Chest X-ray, PA view. Patient: 18 years old, sex F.
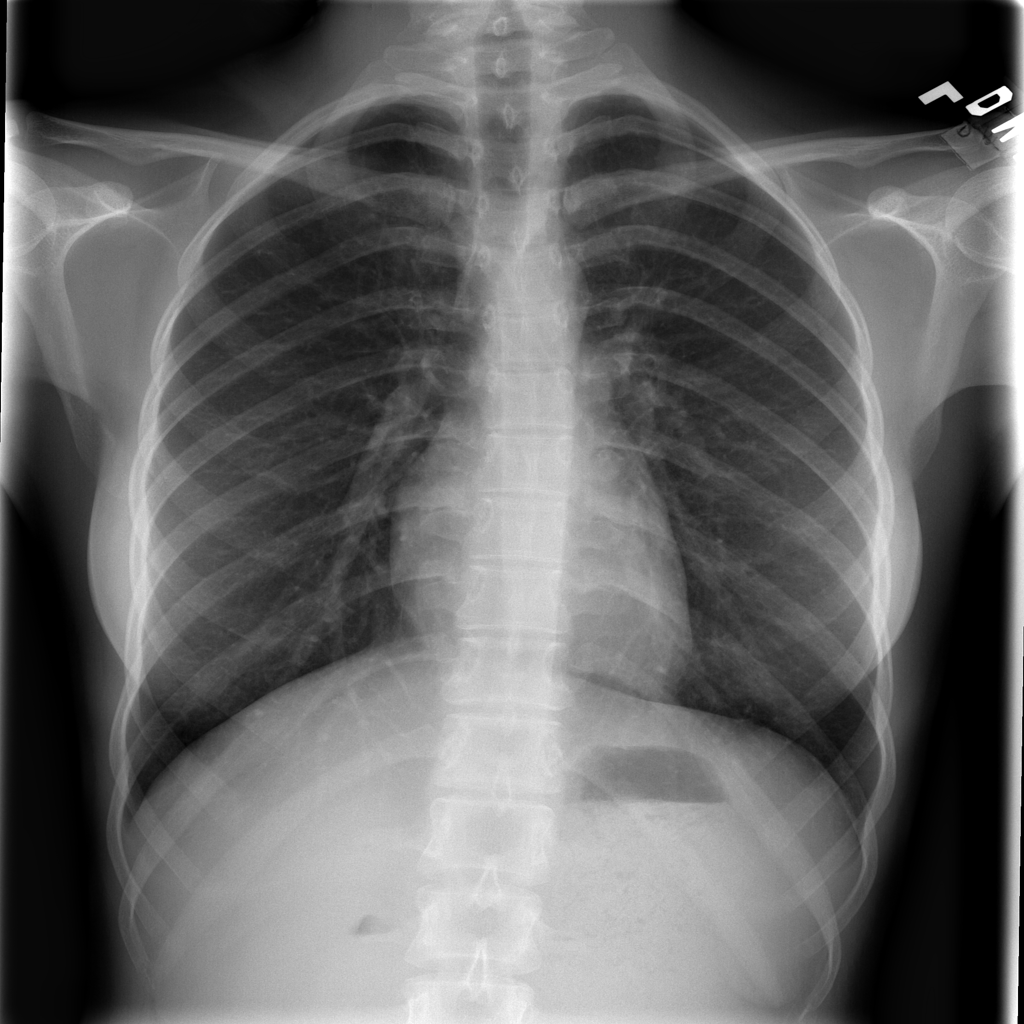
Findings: No Finding